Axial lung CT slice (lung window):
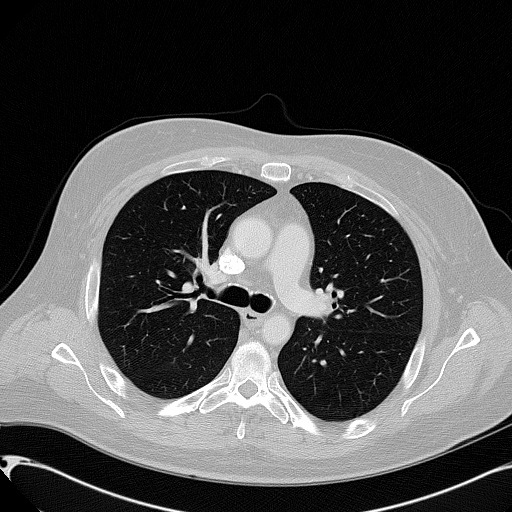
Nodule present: no